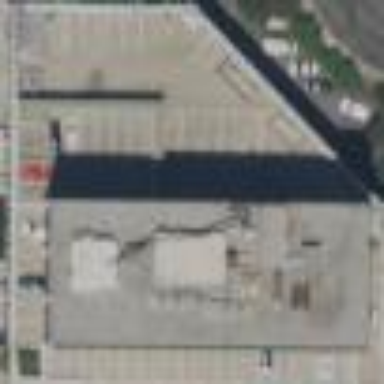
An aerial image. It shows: Commercial building.